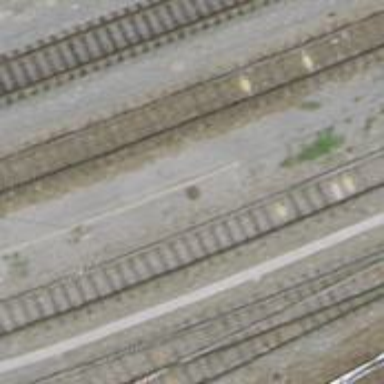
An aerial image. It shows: Railway siding with one electrified track and contact line.